Question: I need to add a different color for every tabs.
like this below image

'''
// Add New Tab
actionBar.addTab(actionBar.newTab().setText("Home")
.setTabListener(tabListener));
actionBar.addTab(actionBar.newTab().setText("News")
.setTabListener(tabListener));
actionBar.addTab(actionBar.newTab().setText("Latest")
.setTabListener(tabListener));
'''
'''
public class Home extends Fragment {
@Override
public View onCreateView(LayoutInflater inflater, ViewGroup container,
Bundle savedInstanceState) {
View v = inflater
.inflate(R.layout.fragment_home, container, false);
((TextView) v.findViewById(R.id.textView)).setText("Home");
return v;
}
}
'''
'''
<resources>
<style name="AppBaseTheme" parent="android:Theme.Light">
</style>
<!-- Application theme. -->
<style name="AppTheme" parent="AppBaseTheme">
</style>
</resources>
'''
Right now I am created the three tabs.Now I need to add a different color for each tab separately.I need some suggestion regarding to this.Thank you.
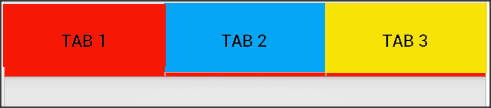
Answer: yes,finally I done it.
'''
public class MainActivity extends FragmentActivity {
static ViewPager Tab;
TabsPagerAdapter TabAdapter;
ActionBar actionBar;
@Override
protected void onCreate(Bundle savedInstanceState) {
super.onCreate(savedInstanceState);
setContentView(R.layout.activity_main);
TabAdapter = new TabsPagerAdapter(getSupportFragmentManager());
Tab = (ViewPager) findViewById(R.id.pager);
Tab.setOnPageChangeListener(new ViewPager.SimpleOnPageChangeListener() {
@Override
public void onPageSelected(int position) {
actionBar = getActionBar();
actionBar.setSelectedNavigationItem(position);
}
});
Tab.setAdapter(TabAdapter);
actionBar = getActionBar();
// Enable Tabs on Action Bar
actionBar.setNavigationMode(ActionBar.NAVIGATION_MODE_TABS);
ActionBar.TabListener tabListener = new ActionBar.TabListener() {
@Override
public void onTabReselected(android.app.ActionBar.Tab tab,
FragmentTransaction ft) {
// TODO Auto-generated method stub
}
@Override
public void onTabSelected(ActionBar.Tab tab, FragmentTransaction ft) {
Tab.setCurrentItem(tab.getPosition());
}
@Override
public void onTabUnselected(android.app.ActionBar.Tab tab,
FragmentTransaction ft) {
// TODO Auto-generated method stub
}
};
LayoutInflater inflater = (LayoutInflater) getSystemService(LAYOUT_INFLATER_SERVICE);
ActionBar.Tab tab = actionBar.newTab().setText("Home")
.setTabListener(new TabListener(this, Home.class.getName()));
View tabView = inflater.inflate(R.layout.fragment_home, null);
tabView.setBackgroundResource(R.drawable.gradient_shape); // set custom
// color
tab.setCustomView(tabView);
actionBar.addTab(tab);
tab = actionBar.newTab().setText("News")
.setTabListener(new TabListener(this, News.class.getName()));
View tabView2 = inflater.inflate(R.layout.fragment_news, null);
tabView2.setBackgroundResource(R.drawable.gradient_shape2); // set
// custom
// color
tab.setCustomView(tabView2);
actionBar.addTab(tab);
tab = actionBar.newTab().setText("Latest")
.setTabListener(new TabListener(this, Latest.class.getName()));
View tabView3 = inflater.inflate(R.layout.fragment_latest, null);
tabView3.setBackgroundResource(R.drawable.gradient_shape3); // set
// custom
// color
tab.setCustomView(tabView3);
actionBar.addTab(tab);
}
public static class TabListener extends Fragment implements
ActionBar.TabListener {
public TabListener(MainActivity mainActivity, String name) {
// this(mainActivity,name);
}
@Override
public void onTabSelected(android.app.ActionBar.Tab tab,
FragmentTransaction ft) {
Tab.setCurrentItem(tab.getPosition());
}
@Override
public void onTabUnselected(android.app.ActionBar.Tab tab,
FragmentTransaction ft) {
}
@Override
public void onTabReselected(android.app.ActionBar.Tab tab,
FragmentTransaction ft) {
}
}
}
'''
'''
<?xml version="1.0" encoding="utf-8"?>
<shape xmlns:android="http://schemas.android.com/apk/res/android"
android:shape="rectangle" >
<corners android:radius="4dp" />
<stroke
android:width="1dp"
android:color="#0078a5" />
<gradient
android:angle="90"
android:endColor="#00adee"
android:startColor="#0078a5" />
<padding
android:bottom="25dp"
android:left="50dp"
android:right="50dp"
android:top="25dp" />
</shape>
'''

Hope it will be helpful.